Interaction volume radius: 10 \u00c5
Interaction volume height: 10 \u00c5
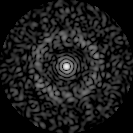
Disorder parameter: 0.8051